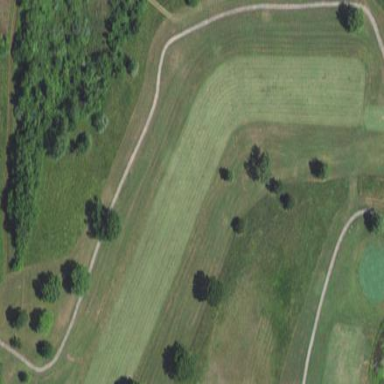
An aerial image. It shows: Golf fairway surrounded by grass.